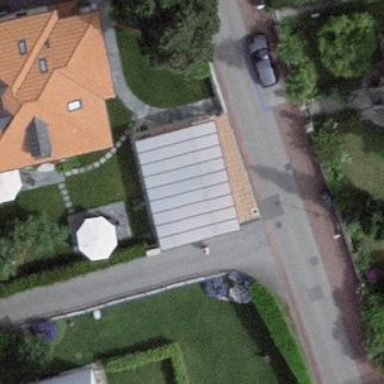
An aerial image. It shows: Carport with flat roof.